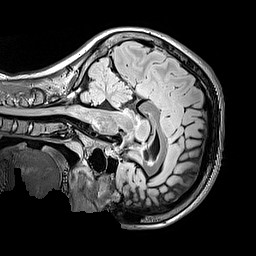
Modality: FLAIR
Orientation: sagittal
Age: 14
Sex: female
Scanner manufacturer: siemens
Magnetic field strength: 3 T
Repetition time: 5 s
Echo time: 0.388 s